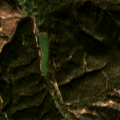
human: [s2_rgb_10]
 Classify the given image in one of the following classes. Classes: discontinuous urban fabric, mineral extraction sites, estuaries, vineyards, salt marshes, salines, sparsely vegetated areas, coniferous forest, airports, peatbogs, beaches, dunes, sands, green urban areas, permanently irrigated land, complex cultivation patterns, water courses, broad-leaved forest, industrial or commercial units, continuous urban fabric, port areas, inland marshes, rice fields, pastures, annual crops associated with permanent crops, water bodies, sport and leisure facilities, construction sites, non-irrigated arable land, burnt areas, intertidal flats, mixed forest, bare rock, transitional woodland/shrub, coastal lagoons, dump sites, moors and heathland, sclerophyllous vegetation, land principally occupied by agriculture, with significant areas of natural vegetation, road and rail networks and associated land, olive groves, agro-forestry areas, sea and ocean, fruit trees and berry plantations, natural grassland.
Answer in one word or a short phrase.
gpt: non-irrigated arable land, broad-leaved forest, mixed forest, transitional woodland/shrub